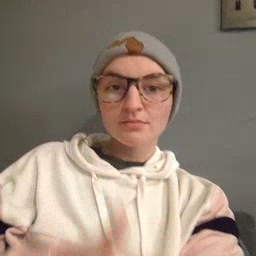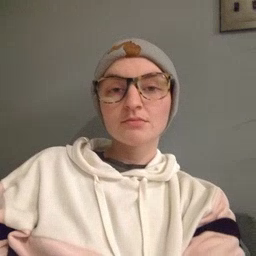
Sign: grass